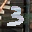
Label: 3